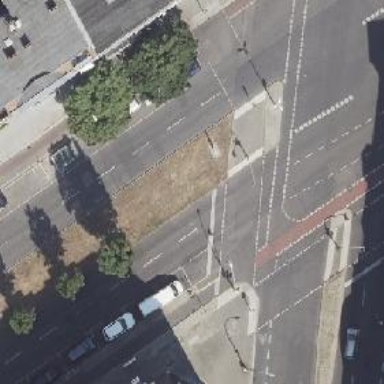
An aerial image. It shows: Crossing with traffic signals.